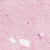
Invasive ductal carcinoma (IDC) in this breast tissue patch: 0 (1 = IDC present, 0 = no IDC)